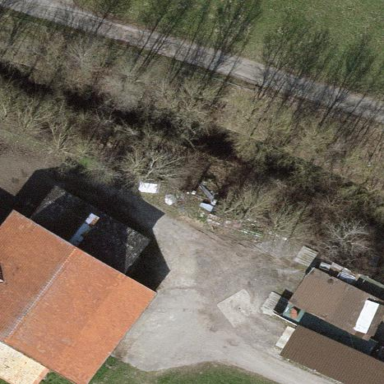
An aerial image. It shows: Farm building.